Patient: sex M, age 19
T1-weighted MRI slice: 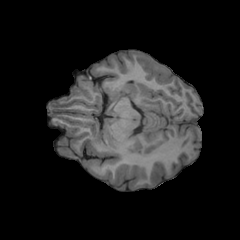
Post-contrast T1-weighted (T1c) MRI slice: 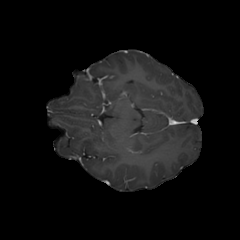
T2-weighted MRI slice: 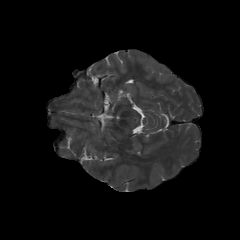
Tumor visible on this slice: no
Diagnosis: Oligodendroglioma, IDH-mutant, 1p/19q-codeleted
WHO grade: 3